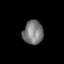
Tissue: skin
Cell type: Epithelial cells
Senescence score: 0.2701
Nuclear area (px): 468
Mean DAPI intensity: 123.043